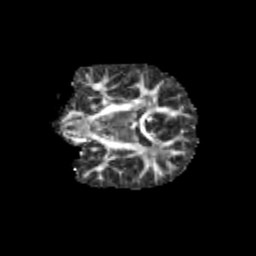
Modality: FA
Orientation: coronal
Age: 11
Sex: male
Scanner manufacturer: siemens
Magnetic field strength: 3 T
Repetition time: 3.8 s
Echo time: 0.07 s